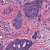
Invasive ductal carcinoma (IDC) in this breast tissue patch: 0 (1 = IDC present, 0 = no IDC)